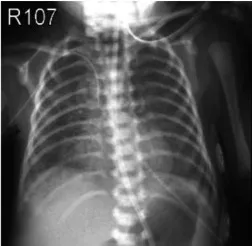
Showing mild diffuse granular opacification with progression of lung disease on day of life 5.
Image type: radiology (x_ray)